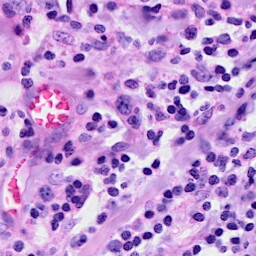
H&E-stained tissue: Breast